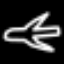
Label: airplane